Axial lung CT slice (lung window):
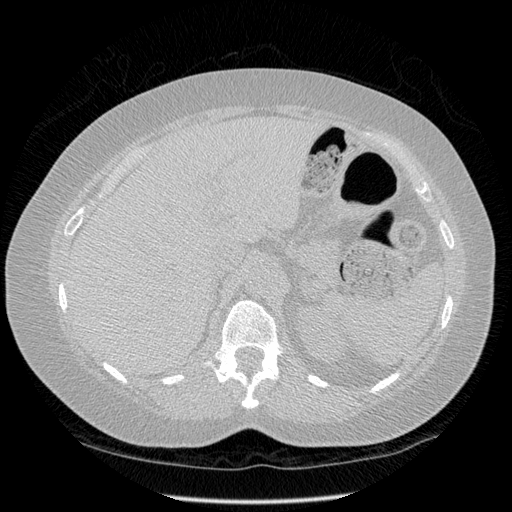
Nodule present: no